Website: ulta-beauty
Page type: billing-address
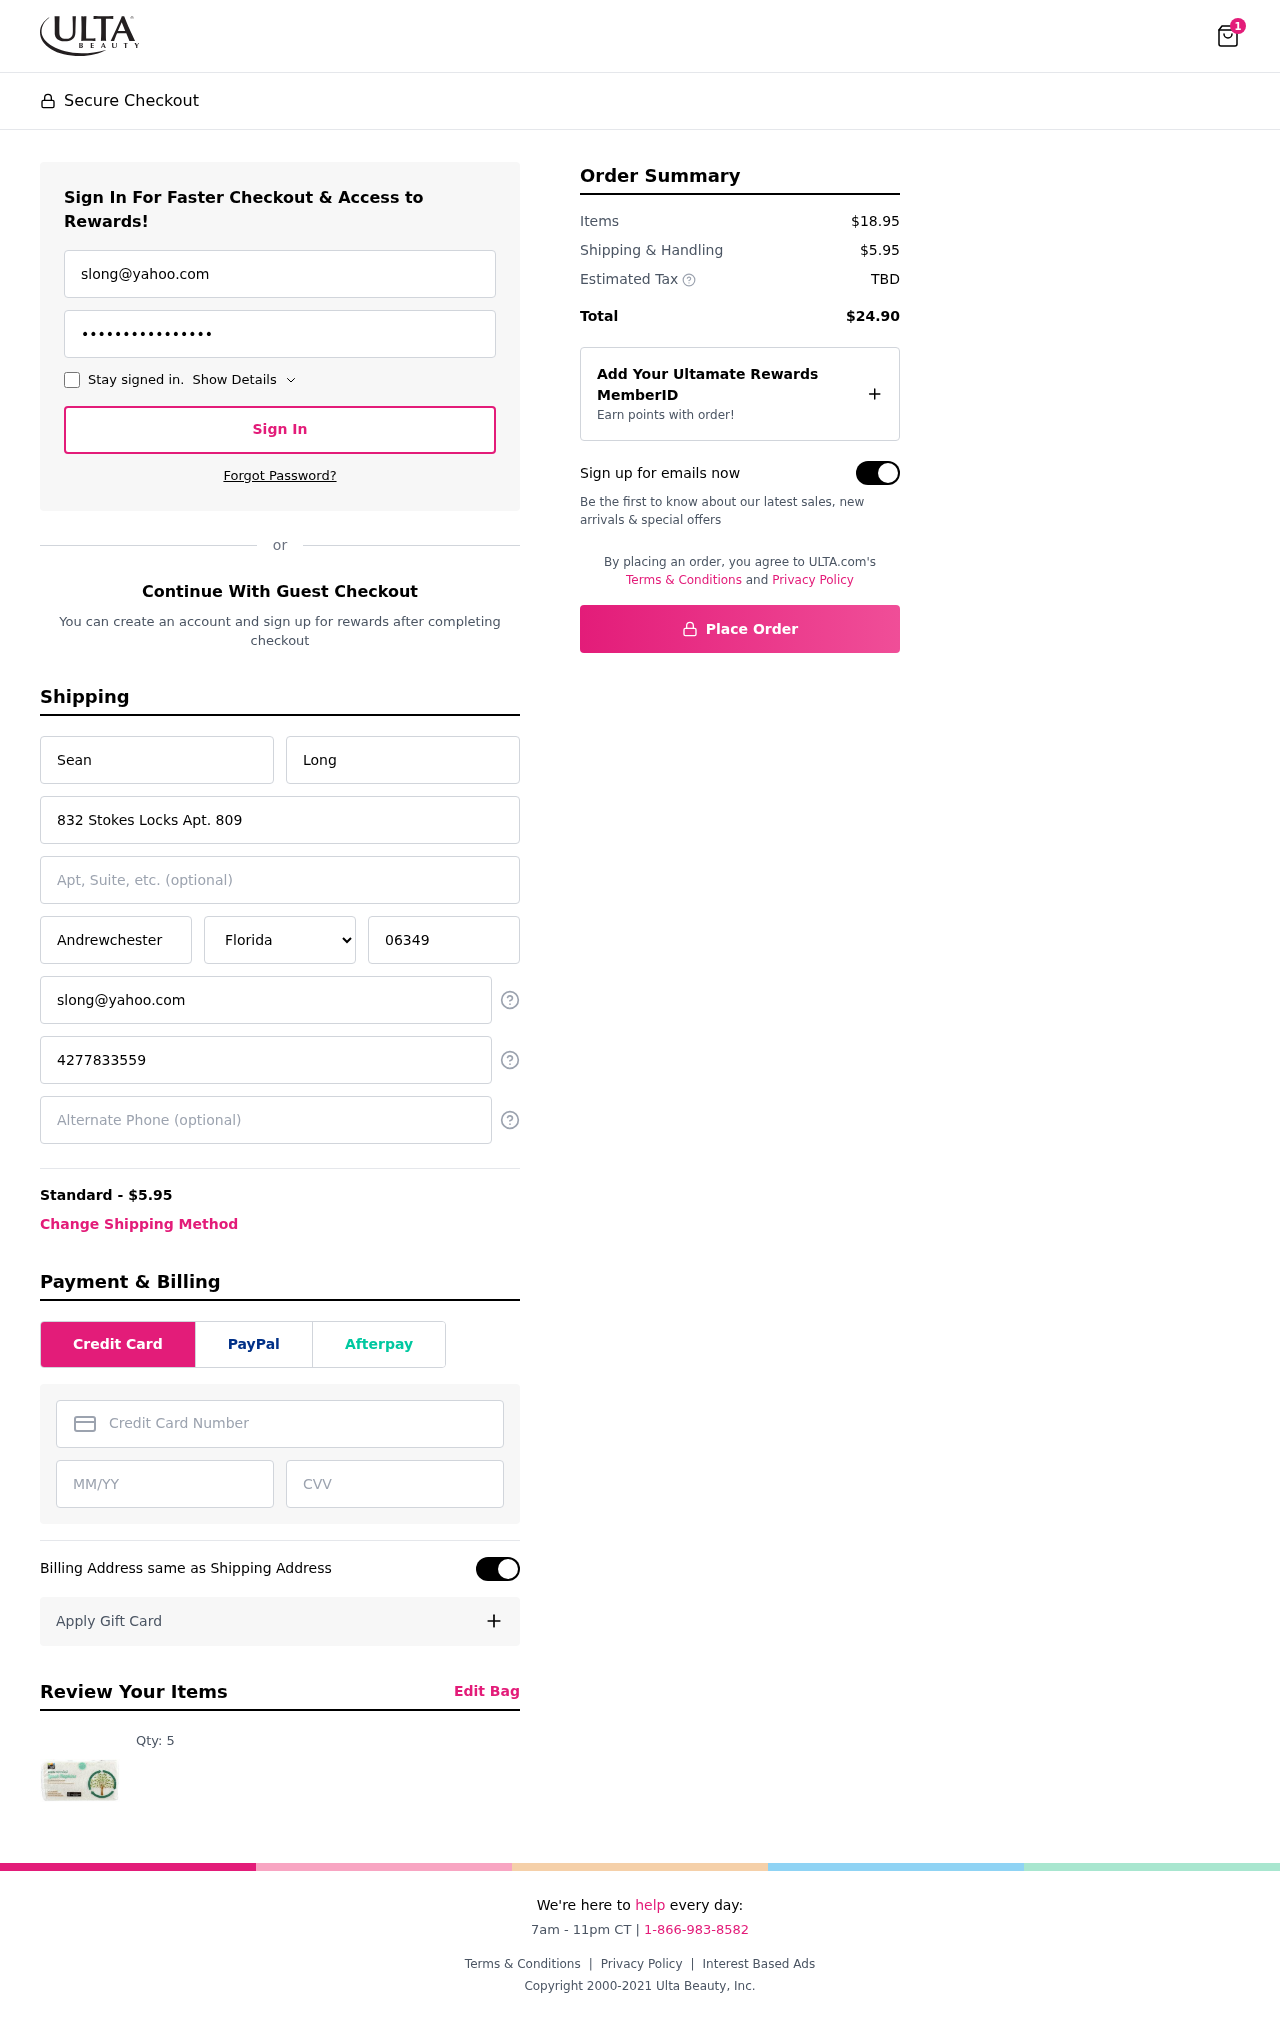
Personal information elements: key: PII_STATE
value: Florida
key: PII_EMAIL
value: slong@yahoo.com
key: PII_FIRSTNAME
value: Sean
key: PII_LASTNAME
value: Long
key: PII_STREET
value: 832 Stokes Locks Apt. 809
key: PII_CITY
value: Andrewchester
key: PII_POSTCODE
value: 06349
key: PII_PHONE
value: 4277833559
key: PII_CARD_NUMBER
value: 2718 5287 6331 2096
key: PII_CARD_EXPIRY
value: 07/27
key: PII_CARD_CVV
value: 999
Product elements: key: PRODUCT1_QUANTITY
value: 5
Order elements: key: ORDER_NUM_ITEMS
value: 1
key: ORDER_SHIPPING_COST
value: $5.95
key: ORDER_SUBTOTAL
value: $18.95
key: ORDER_TOTAL
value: $24.90